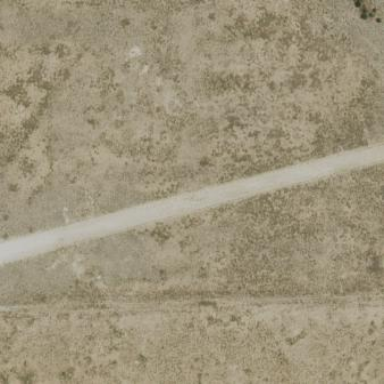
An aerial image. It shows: Unpaved surface.